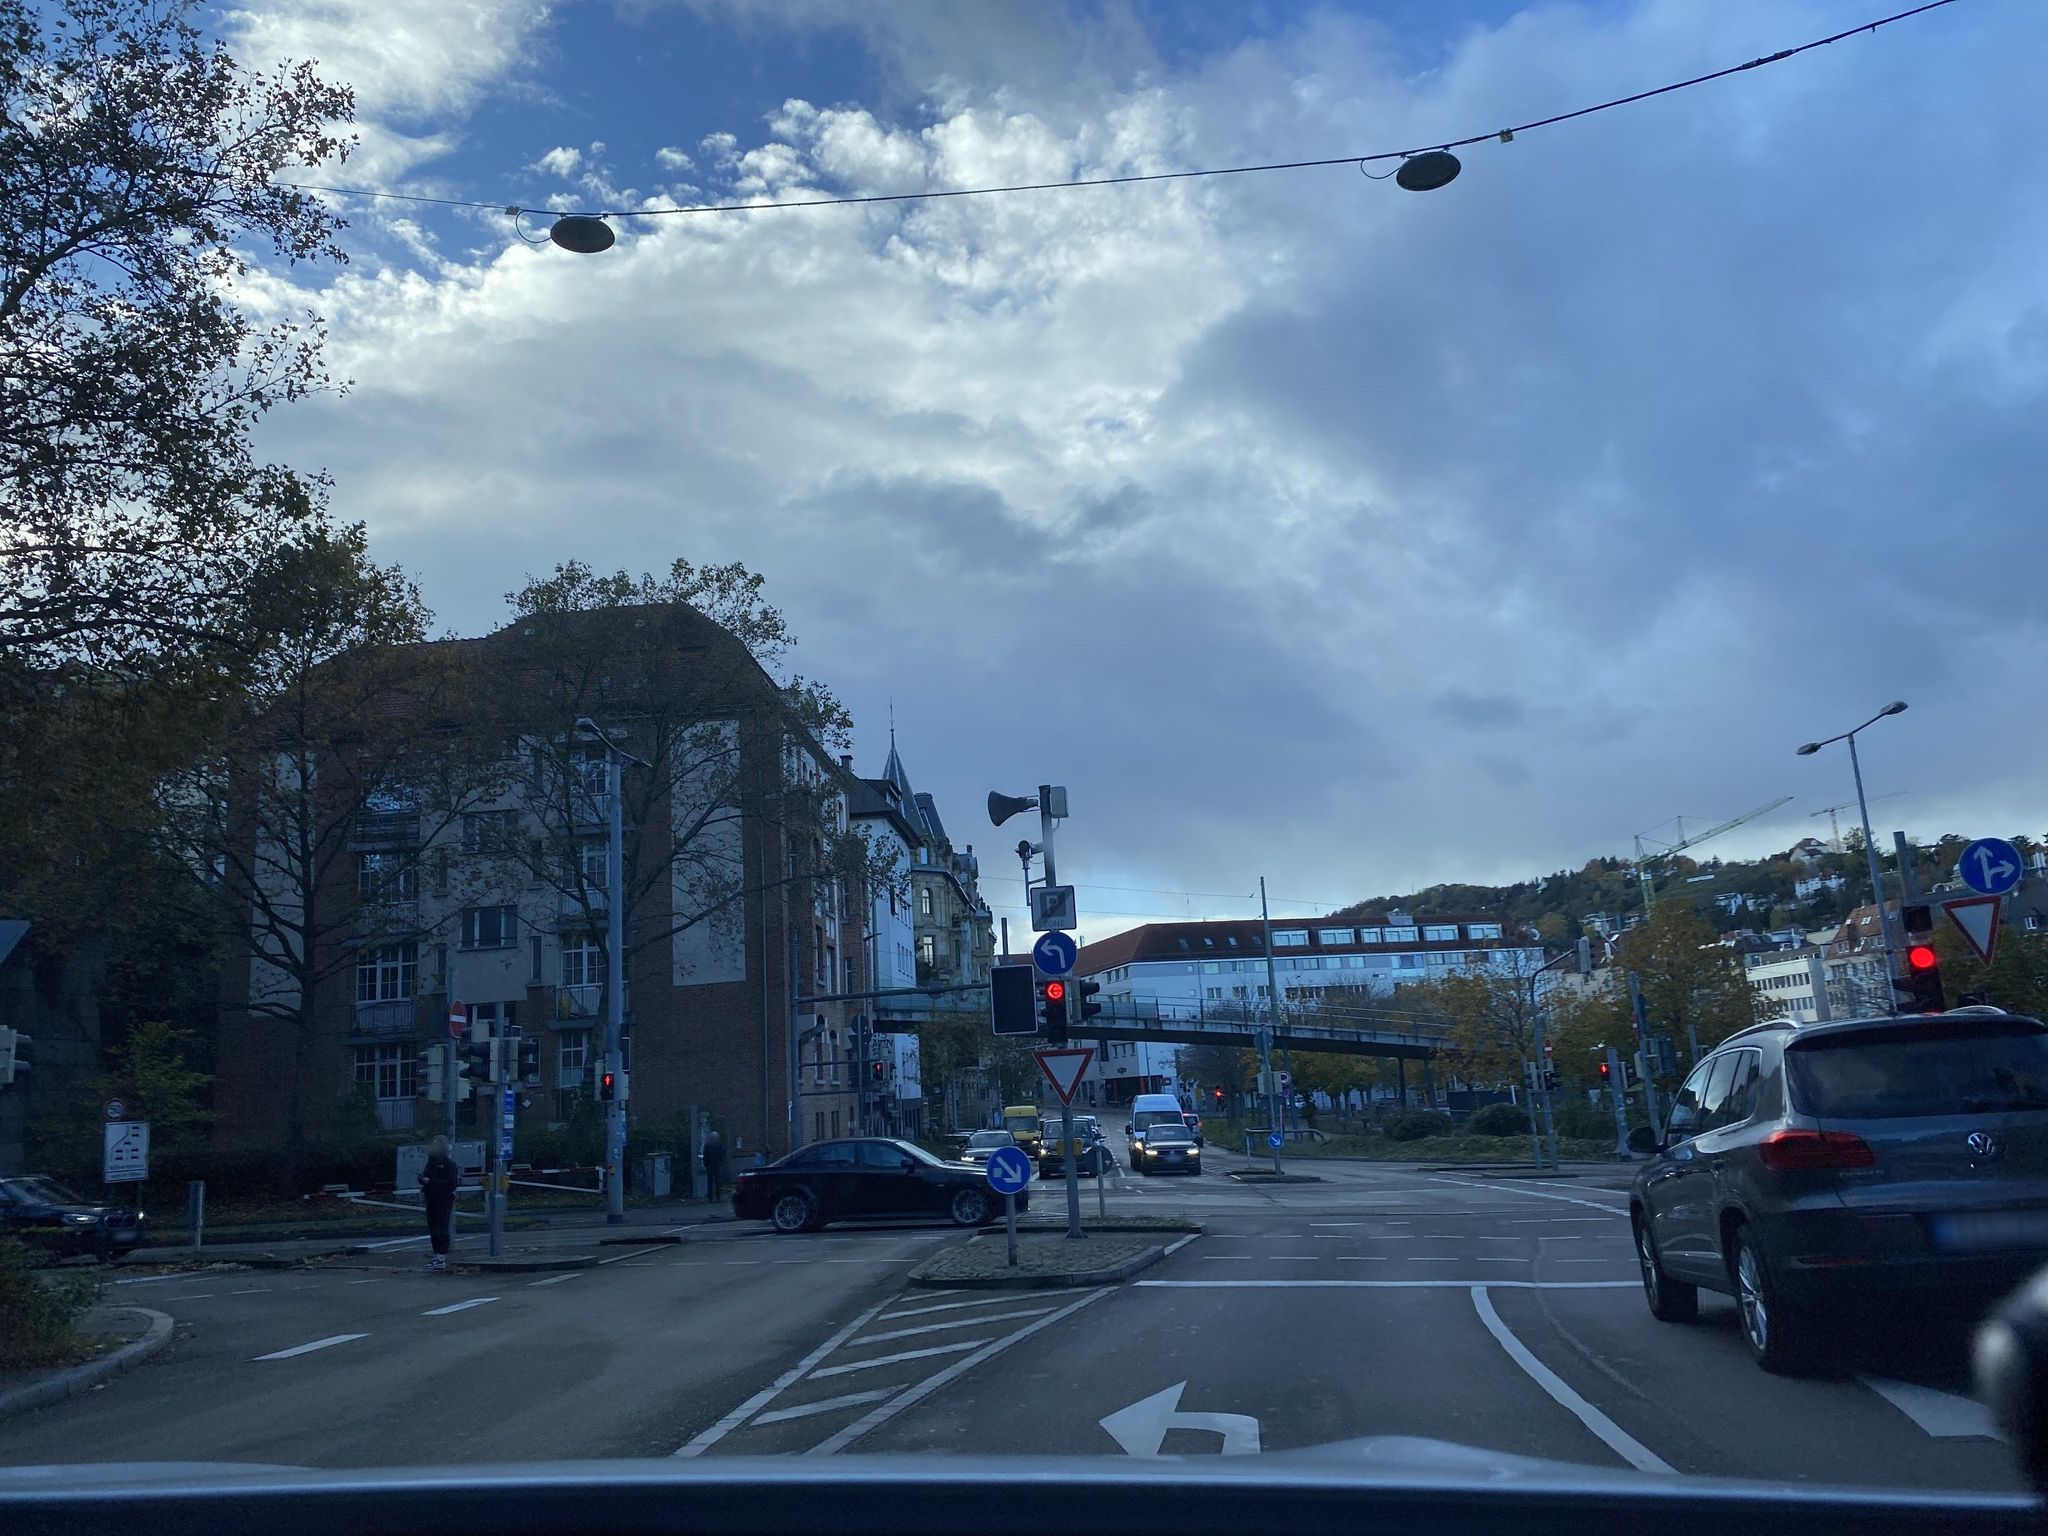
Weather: cloudy
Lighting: day
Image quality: good
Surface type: driving surface
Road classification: footway
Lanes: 3
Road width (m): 4
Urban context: urban centre
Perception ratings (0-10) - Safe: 1.43, Lively: 8.07, Beautiful: 5.41, Boring: 2.15, Depressing: 5.75, Wealthy: 4.43